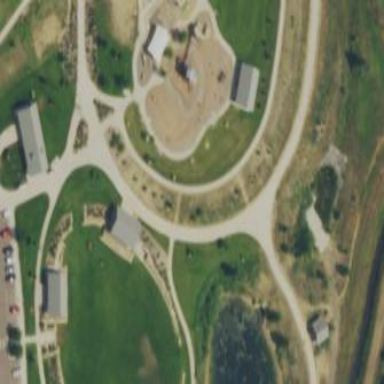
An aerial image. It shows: Playground area for leisure activities on the land.